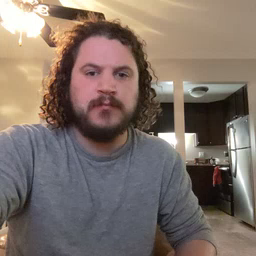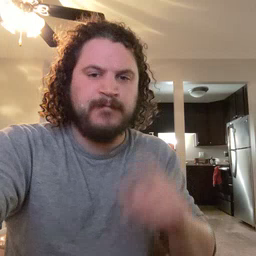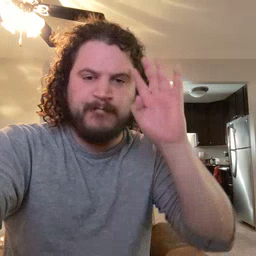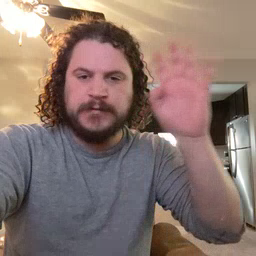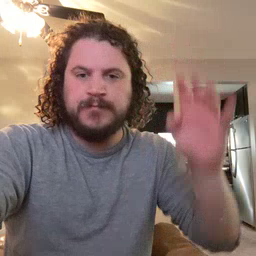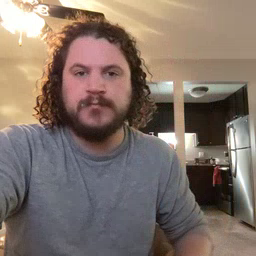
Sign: pretend